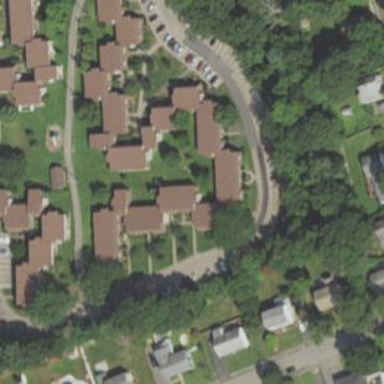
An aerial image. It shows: Image showing building with apartments.